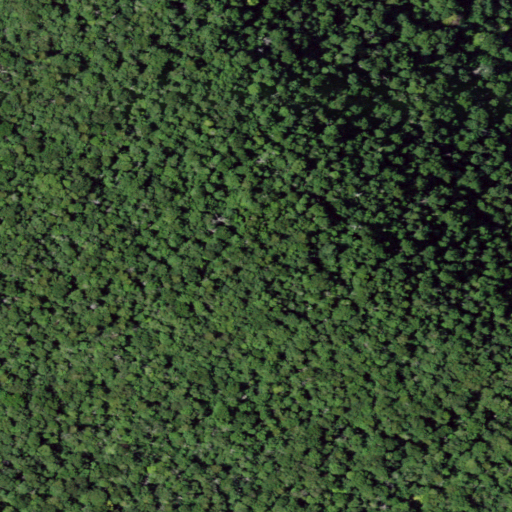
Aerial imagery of mountain in New York named Signal Mountain containing only deciduous forest